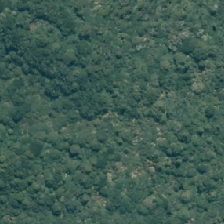
Land cover: broadleaved_indigenous_hardwood